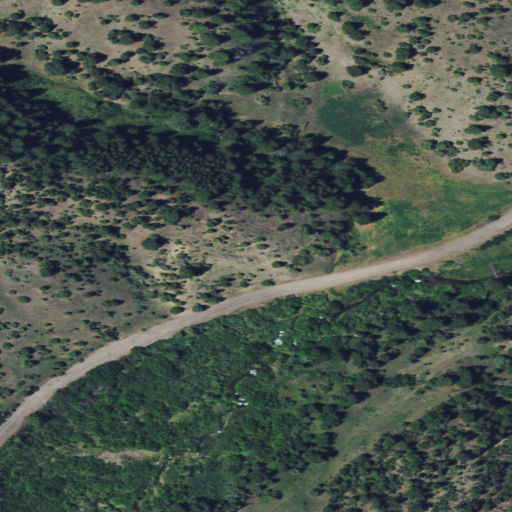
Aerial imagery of valley in Montana named Bear Gulch containing shrub, evergreen forest, woody wetlands, and herbaceous wetlands